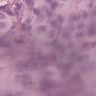
Metastatic tissue present: yes